Field crop: maize
Growth stage: 1
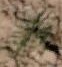
Species: salsola